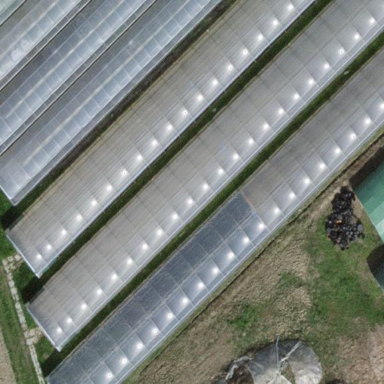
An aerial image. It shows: Greenhouse.